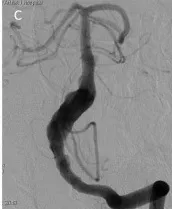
Angiography during the operation. (C) Angiography after release of the two flow diverters showed retention of contrast agent in the aneurysm. The parent artery was patent.
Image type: radiology (ct)